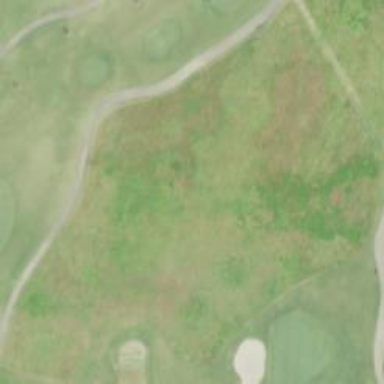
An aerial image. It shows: Rough area in golf course.